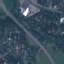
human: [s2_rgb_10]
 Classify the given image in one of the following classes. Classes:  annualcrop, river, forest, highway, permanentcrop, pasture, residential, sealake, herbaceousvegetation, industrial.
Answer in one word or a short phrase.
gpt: Highway